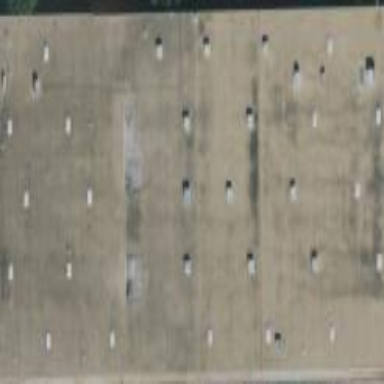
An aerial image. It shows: Warehouse.